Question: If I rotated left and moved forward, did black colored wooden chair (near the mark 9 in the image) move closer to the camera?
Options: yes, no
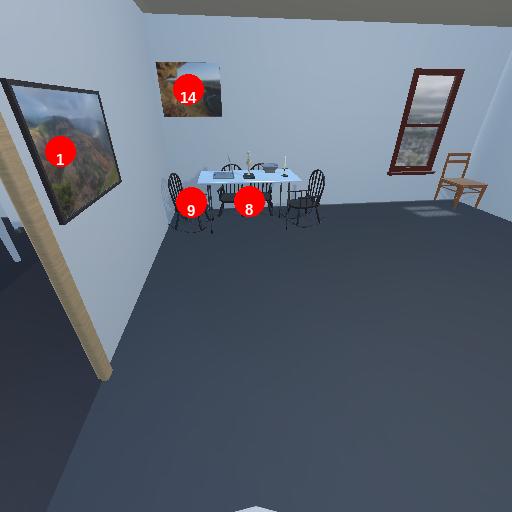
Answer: yes